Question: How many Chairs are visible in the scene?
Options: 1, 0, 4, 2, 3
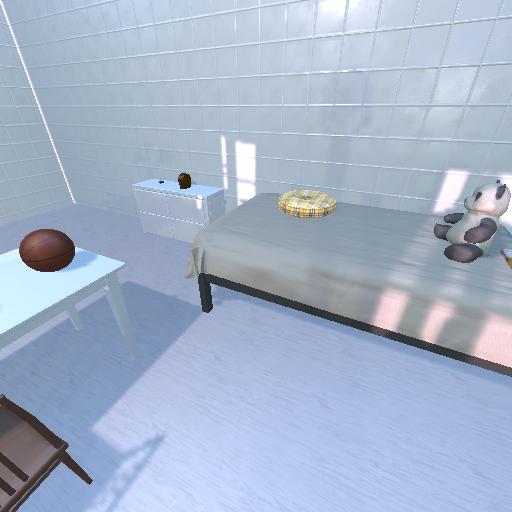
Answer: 1